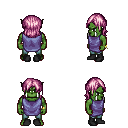
a pixel art fantasy rpg character, male body template, orc, green skin, chain tabard jacket, teal pants, pink long bangs hairstyle, bracelets, black shoes, four views (front, back, left, right), 2x2 character sprite sheet, small pixel art, hard edges, no anti-aliasing